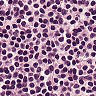
Metastatic tissue present: no